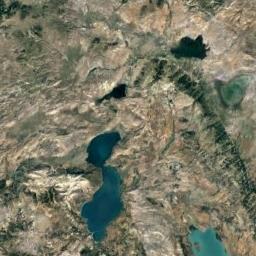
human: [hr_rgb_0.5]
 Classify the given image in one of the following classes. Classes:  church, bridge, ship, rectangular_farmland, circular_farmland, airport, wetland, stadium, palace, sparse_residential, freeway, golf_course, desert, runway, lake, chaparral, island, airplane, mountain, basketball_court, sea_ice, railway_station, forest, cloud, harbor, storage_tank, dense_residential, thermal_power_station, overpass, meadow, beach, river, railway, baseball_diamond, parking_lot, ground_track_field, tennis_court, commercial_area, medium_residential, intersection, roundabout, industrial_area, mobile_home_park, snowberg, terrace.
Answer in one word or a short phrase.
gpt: lake